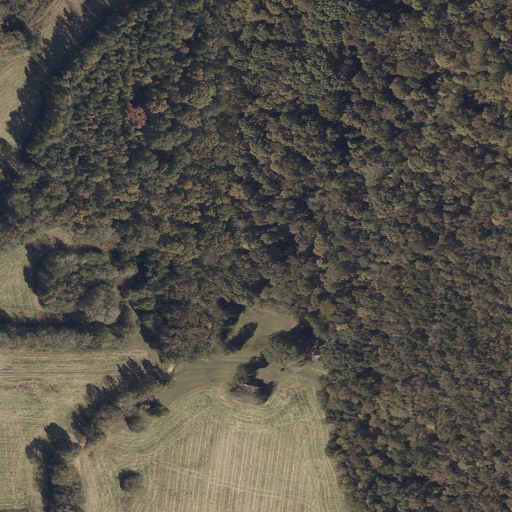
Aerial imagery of valley in Alabama named Pipeline Hollow containing deciduous forest, pasture, mixed forest, evergreen forest, and open development